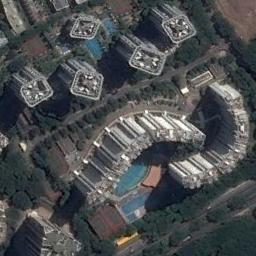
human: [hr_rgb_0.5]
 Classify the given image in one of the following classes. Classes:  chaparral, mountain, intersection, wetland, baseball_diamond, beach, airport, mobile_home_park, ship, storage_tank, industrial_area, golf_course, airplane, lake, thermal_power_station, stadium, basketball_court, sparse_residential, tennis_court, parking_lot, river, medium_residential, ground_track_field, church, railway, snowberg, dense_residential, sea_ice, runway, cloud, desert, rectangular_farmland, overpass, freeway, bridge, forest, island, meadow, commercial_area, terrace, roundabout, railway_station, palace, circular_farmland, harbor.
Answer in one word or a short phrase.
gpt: commercial_area